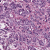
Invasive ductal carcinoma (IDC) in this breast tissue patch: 1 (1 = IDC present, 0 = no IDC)